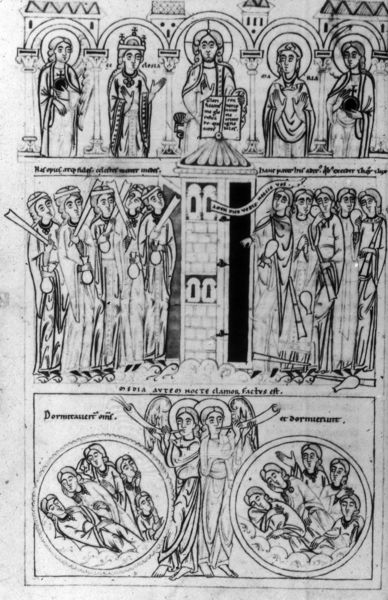
Titel: Speculum virginum
Institution: Rom, Biblioteca Vaticana
Schlagwörter: himmel, schlaf, weiß, menschen, stadt, fenster, männer, schwarz, tür, zeichnung, haus, hochformat, architektur, bibel, steine, kirche, drei, personen, krone, kreis, turm, engel, schrift, umrisse, bogen, linien, figuren, könig, tor, bögen, buch, burg, druck, schwarzweiss, text, kreise, buchseite, flöte, heiligenschein, christus, jesus, mittelalter, könige, heilige, hörner, posaune, jerusalem, dreiteilig, zeichnungen, zeichnng, schriftband, apostel, jünglinge, buchmalerei, psalter, manuskript, gesetze, jünglineg